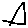
Label: triangle